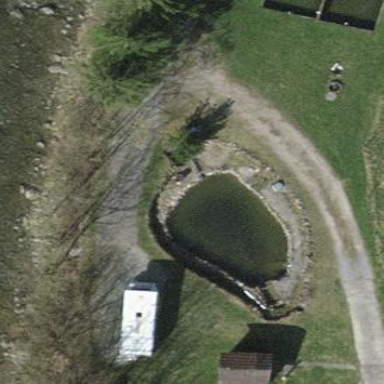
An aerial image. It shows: Pond surrounded by natural water.